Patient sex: M
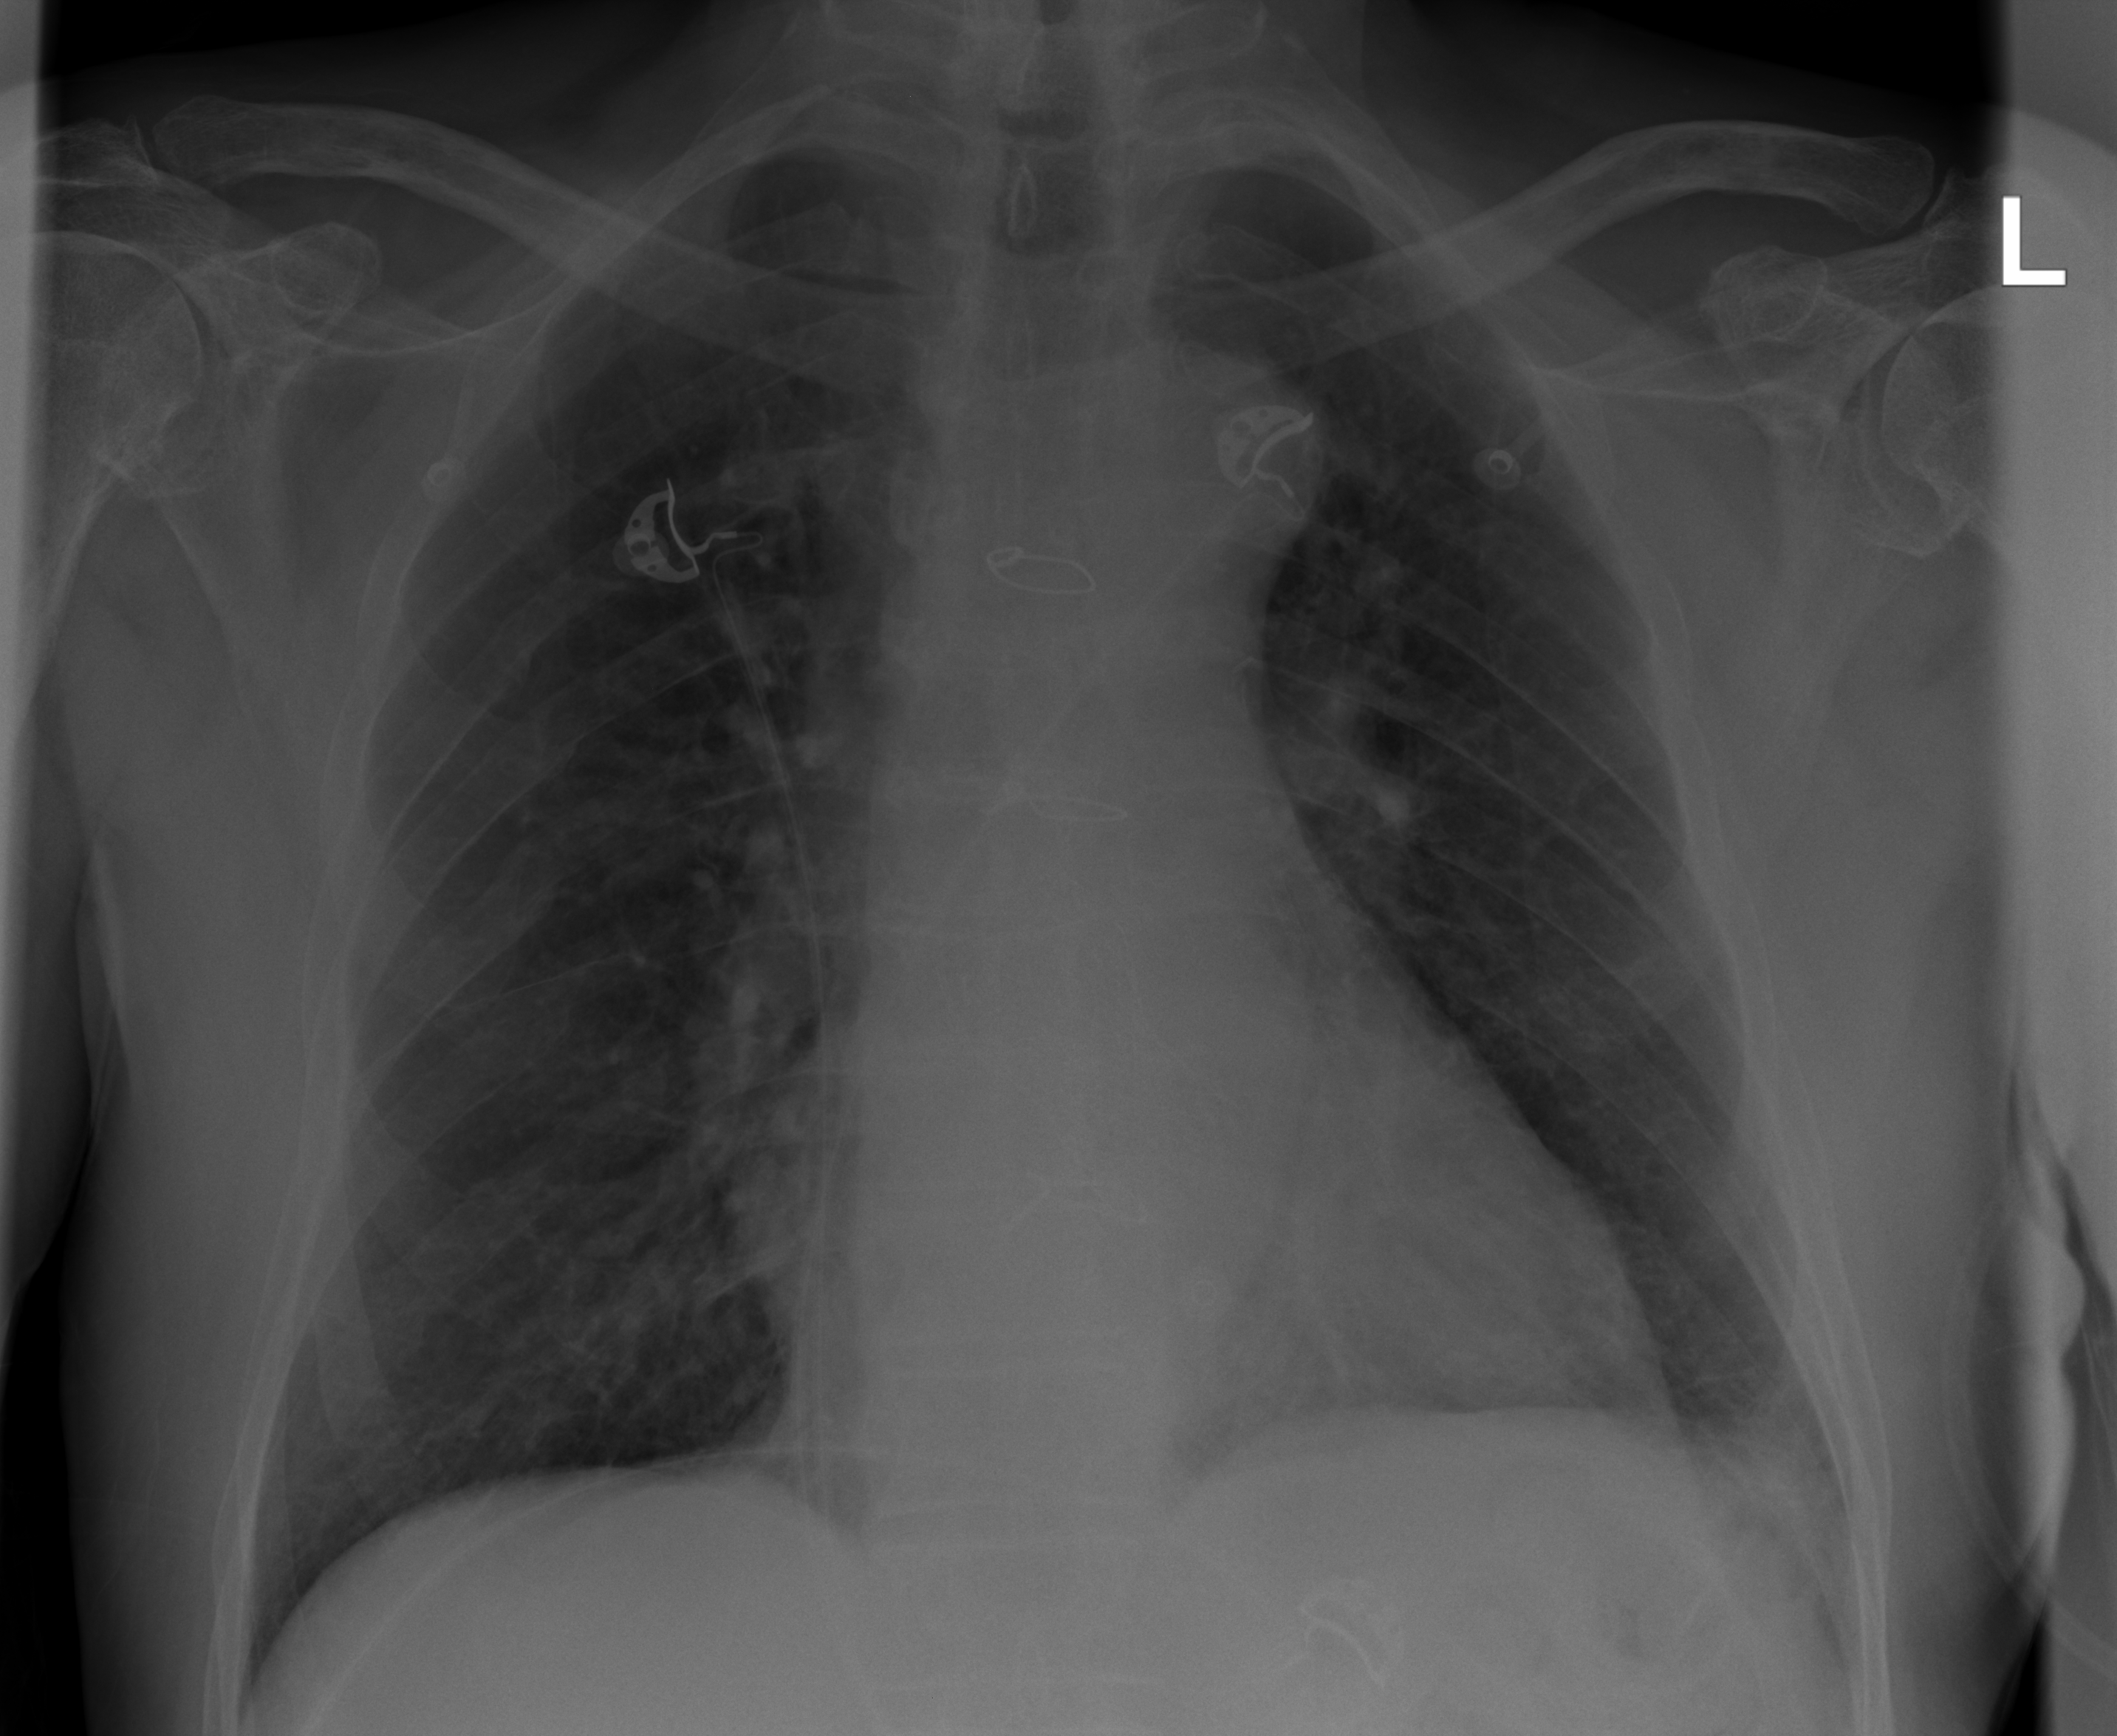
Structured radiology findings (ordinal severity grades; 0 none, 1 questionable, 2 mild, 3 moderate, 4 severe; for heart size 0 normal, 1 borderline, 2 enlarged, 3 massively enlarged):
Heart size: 0
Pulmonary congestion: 0
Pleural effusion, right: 0
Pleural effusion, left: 1
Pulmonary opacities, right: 0
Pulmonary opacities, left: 0
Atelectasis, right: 0
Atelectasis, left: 2